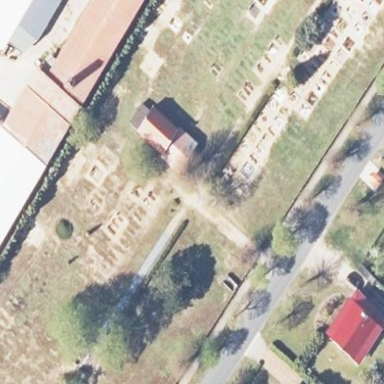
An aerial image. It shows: Cemetery.